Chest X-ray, PA view. Patient: 46 years old, sex M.
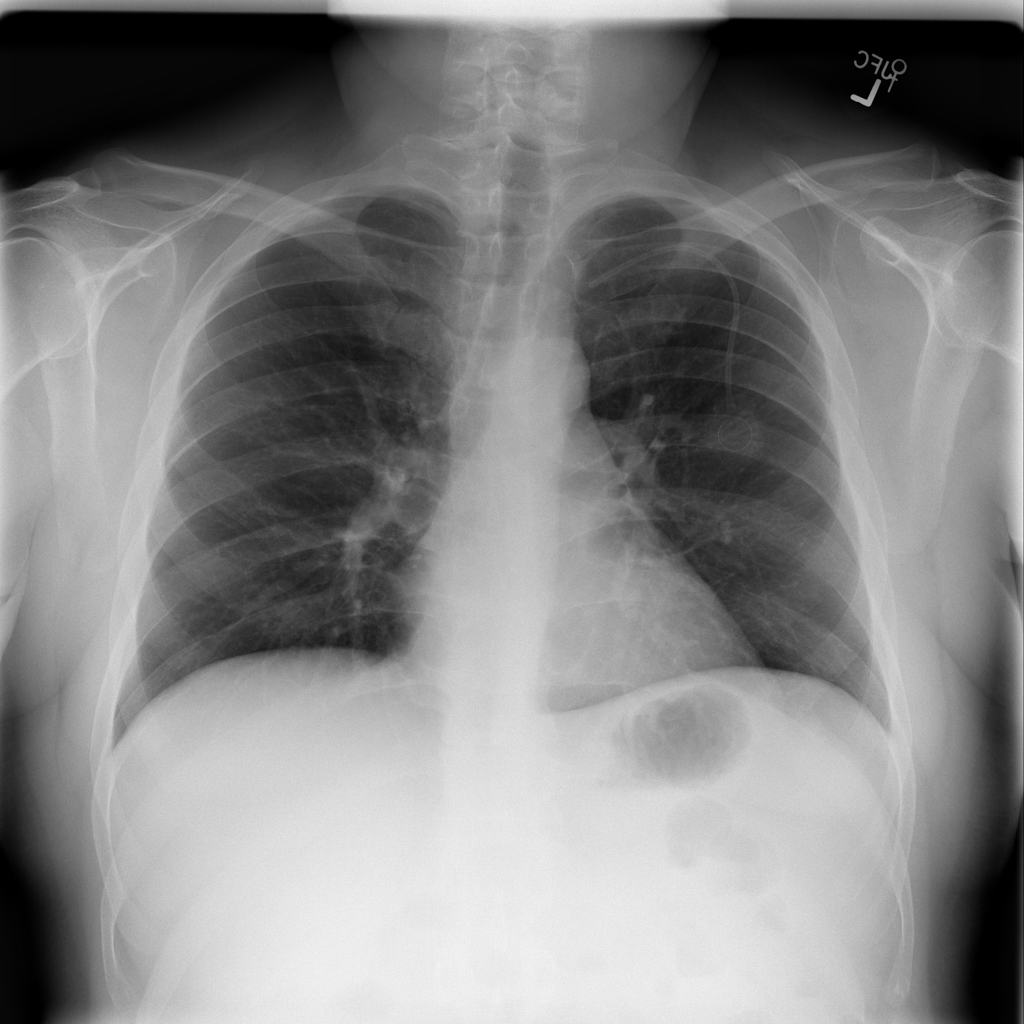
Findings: No Finding